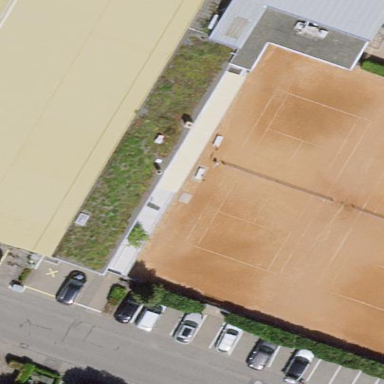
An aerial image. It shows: Sandy tennis court.